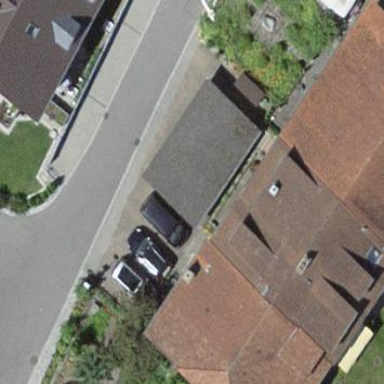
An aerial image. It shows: View of roof of building.